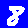
Digit: 8